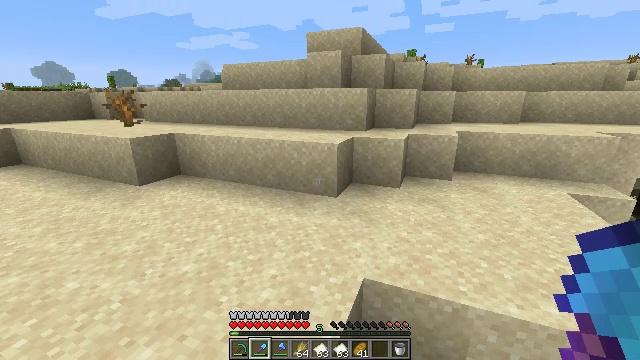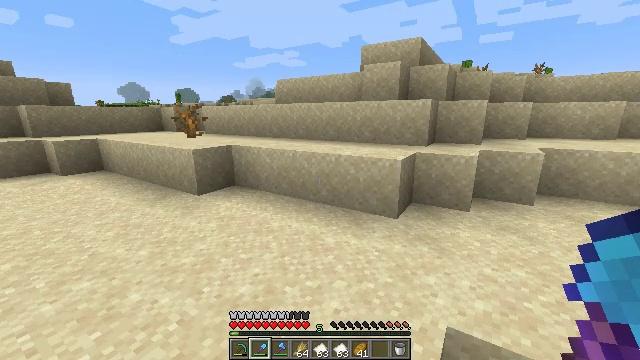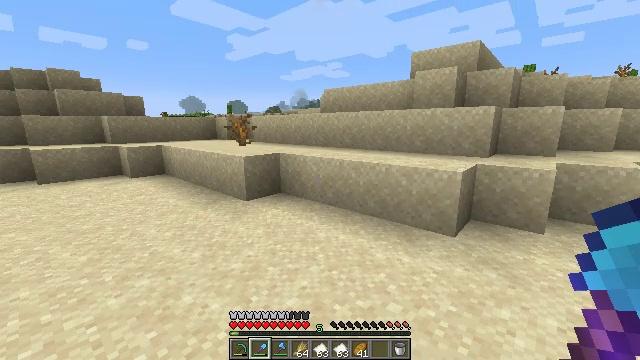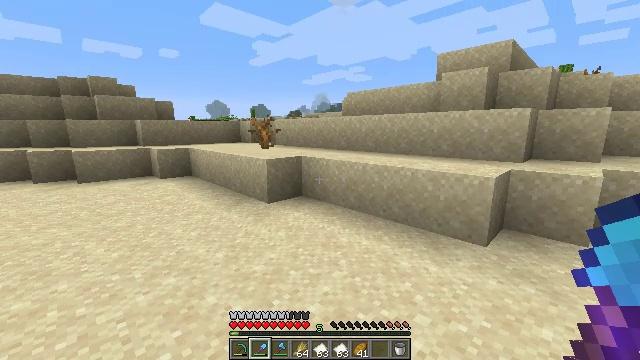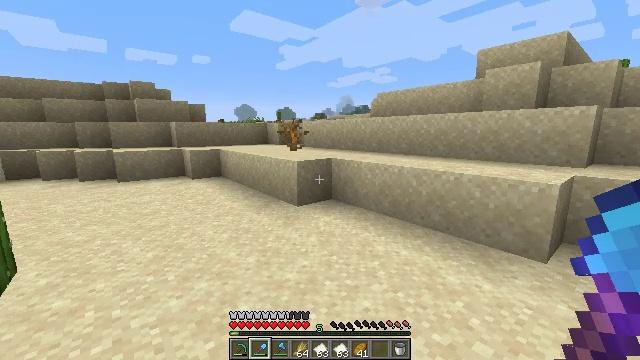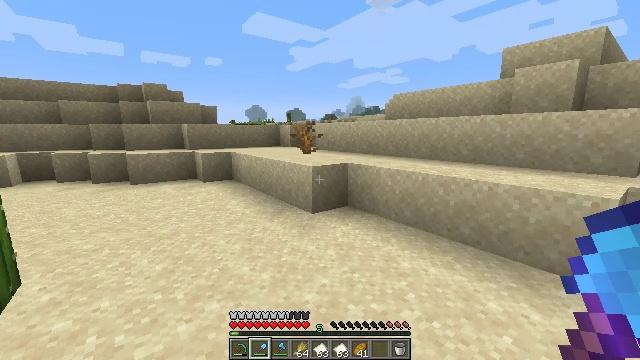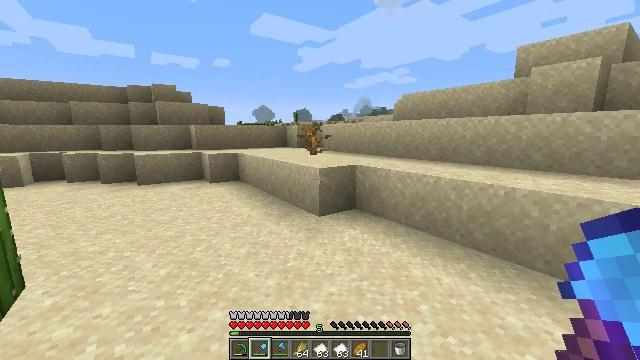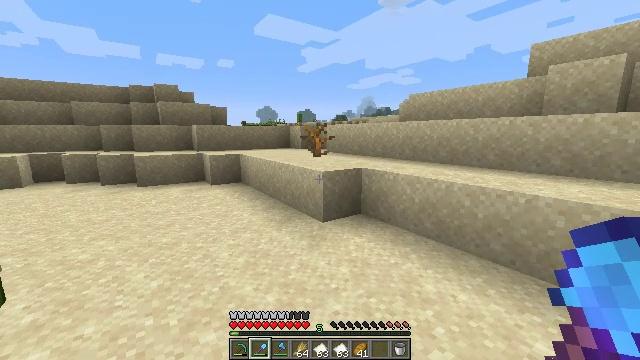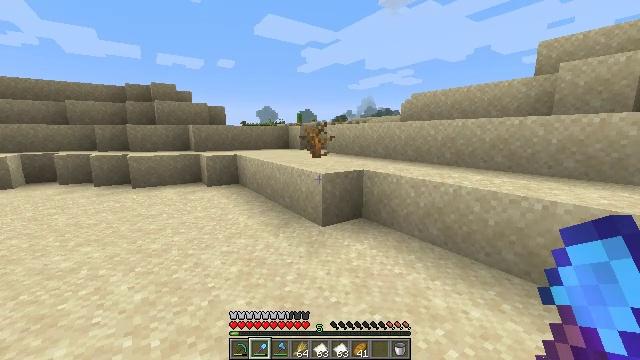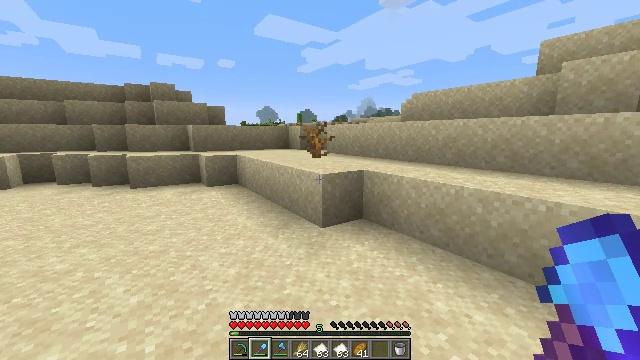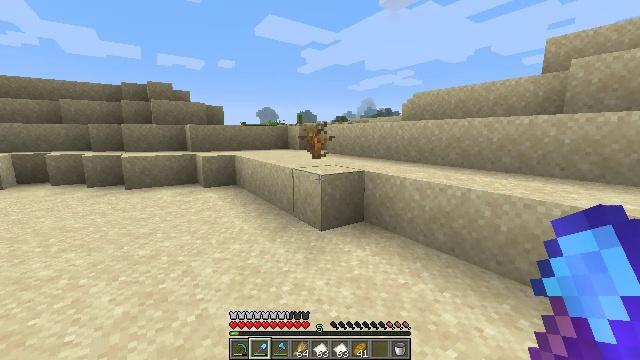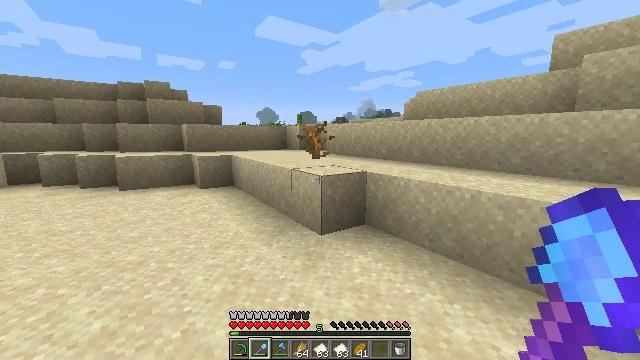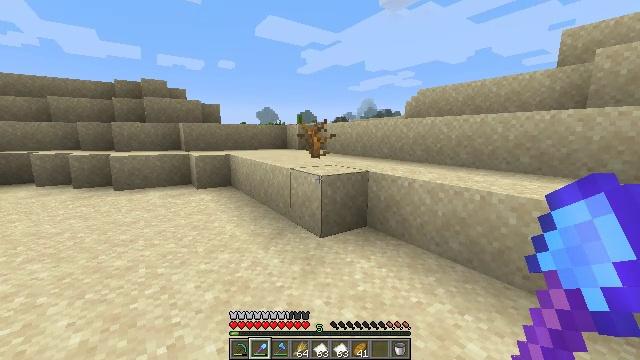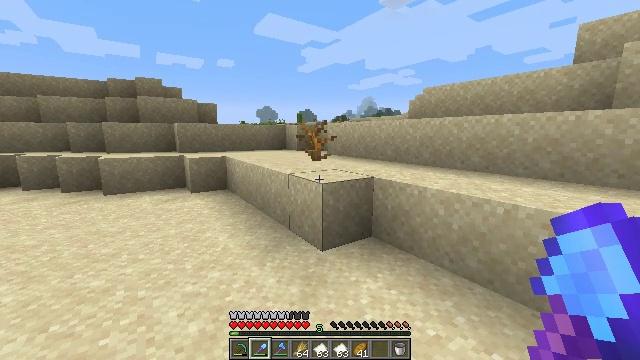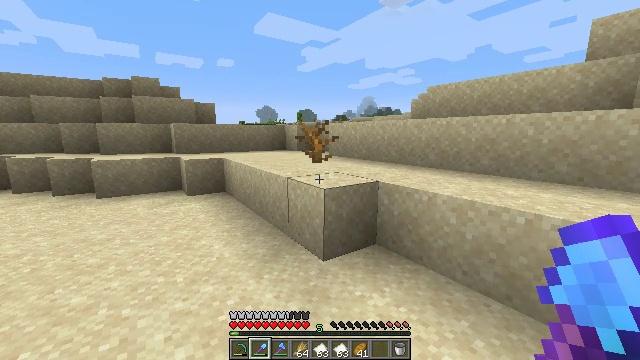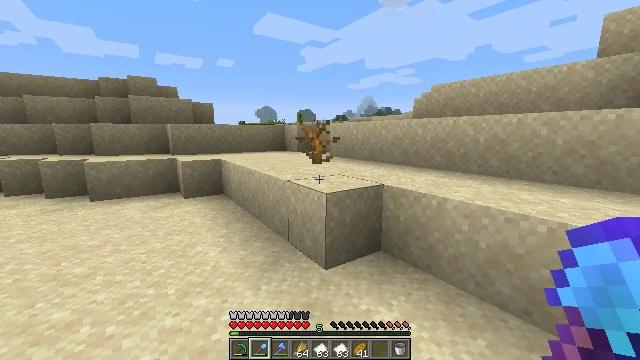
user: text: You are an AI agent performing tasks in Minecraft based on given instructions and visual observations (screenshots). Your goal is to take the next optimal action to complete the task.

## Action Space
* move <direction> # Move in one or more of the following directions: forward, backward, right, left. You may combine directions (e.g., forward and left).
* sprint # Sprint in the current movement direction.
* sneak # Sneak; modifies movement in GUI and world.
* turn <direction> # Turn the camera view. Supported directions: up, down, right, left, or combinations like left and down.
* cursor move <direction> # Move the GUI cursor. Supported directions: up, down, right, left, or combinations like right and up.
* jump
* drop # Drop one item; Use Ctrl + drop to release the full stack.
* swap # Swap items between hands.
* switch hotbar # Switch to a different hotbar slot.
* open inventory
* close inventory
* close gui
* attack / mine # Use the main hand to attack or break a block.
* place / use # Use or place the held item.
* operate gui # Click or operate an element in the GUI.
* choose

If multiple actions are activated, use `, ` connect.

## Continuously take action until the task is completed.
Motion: motion action
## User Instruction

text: Extract smooth sandstone from its location.
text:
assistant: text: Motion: move forward and move left, turn left and up
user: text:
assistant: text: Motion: move forward and move left, turn left and up
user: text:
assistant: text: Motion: move forward and move left, turn left
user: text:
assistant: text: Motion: move forward and move left, turn left
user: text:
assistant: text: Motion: move forward, turn left
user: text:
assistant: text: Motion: move forward, turn left
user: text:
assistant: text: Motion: move forward
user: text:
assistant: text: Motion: move forward
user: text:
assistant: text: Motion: move forward
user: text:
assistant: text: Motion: move forward
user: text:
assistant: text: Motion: move forward
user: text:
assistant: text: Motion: move forward
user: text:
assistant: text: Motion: move forward
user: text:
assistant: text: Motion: move forward
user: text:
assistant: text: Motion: move forward
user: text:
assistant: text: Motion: move forward
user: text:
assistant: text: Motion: move forward
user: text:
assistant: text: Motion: move forward
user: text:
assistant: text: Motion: move forward
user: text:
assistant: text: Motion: move forward
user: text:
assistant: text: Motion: move forward
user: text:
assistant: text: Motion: move forward, turn right and down
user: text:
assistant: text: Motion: move forward, turn right and down
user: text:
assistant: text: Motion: move forward, turn right and down
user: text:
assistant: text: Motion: move forward, turn right and down
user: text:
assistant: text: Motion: move forward, turn right, jump
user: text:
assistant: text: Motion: move forward, jump
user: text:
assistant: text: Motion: move forward, jump
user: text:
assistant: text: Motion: move forward, jump
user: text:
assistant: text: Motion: move forward, jump